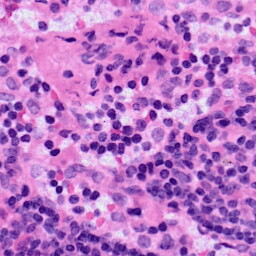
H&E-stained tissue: LymphNode